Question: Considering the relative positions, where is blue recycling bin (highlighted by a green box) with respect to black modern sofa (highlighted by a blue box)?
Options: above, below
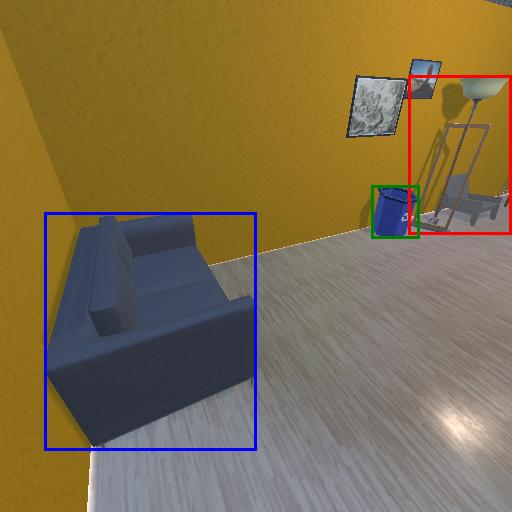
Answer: above